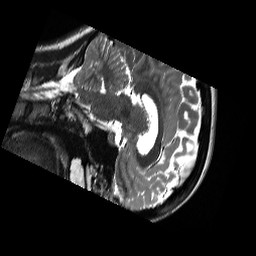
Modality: T2w
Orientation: sagittal
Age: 23
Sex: female